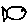
Label: fish